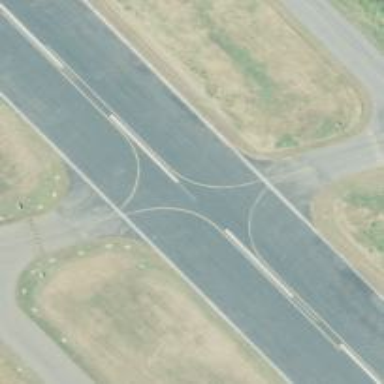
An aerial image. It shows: View of taxiway at the airport.